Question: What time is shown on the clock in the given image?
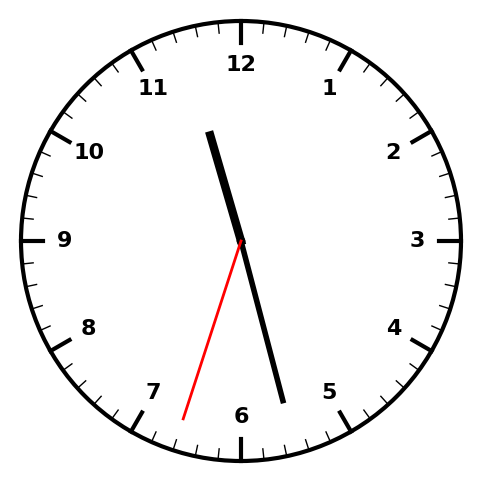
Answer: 11:27:33